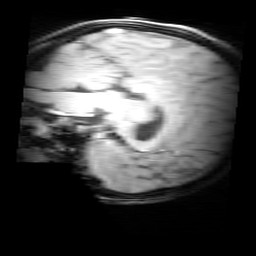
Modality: MP2RAGE
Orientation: sagittal
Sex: female
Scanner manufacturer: siemens
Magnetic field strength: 3 T
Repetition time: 5 s
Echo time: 0.00368 s